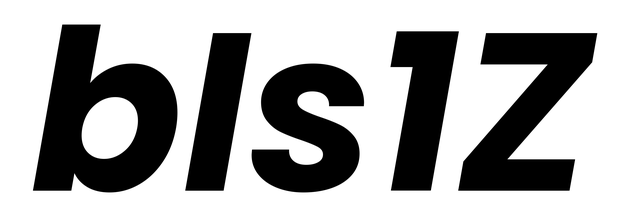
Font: Poppins-BoldItalic